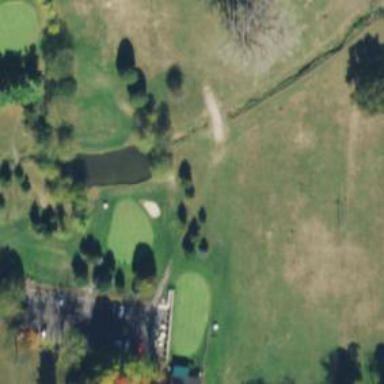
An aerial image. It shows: Footway that serves as golf path.